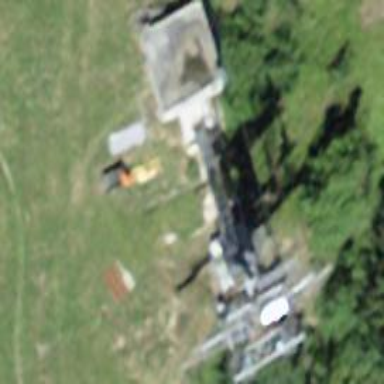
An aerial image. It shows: Pylon for aerialway.